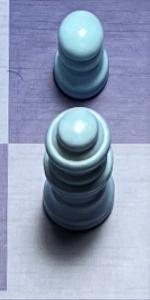
Label: Queen_White